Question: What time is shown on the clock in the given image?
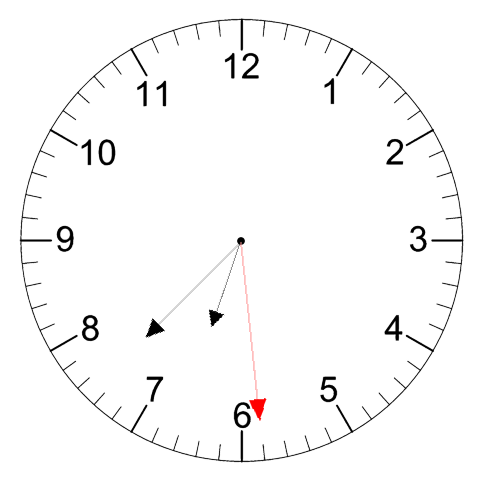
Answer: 06:37:29